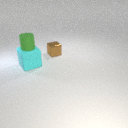
large cyan rubber cube below small green rubber cylinder